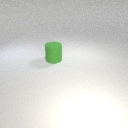
large green rubber cylinder